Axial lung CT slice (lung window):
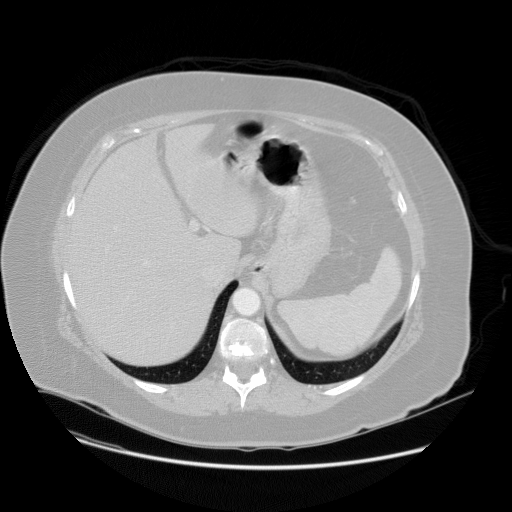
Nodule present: no